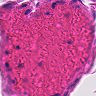
Metastatic tissue present: no